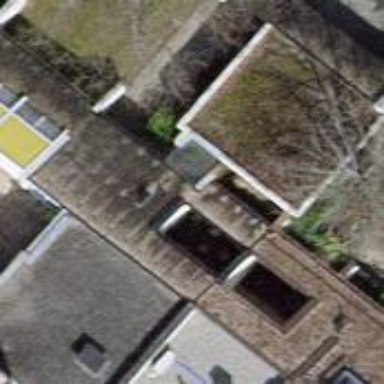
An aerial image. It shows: View of roof of building.